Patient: sex F, age 33
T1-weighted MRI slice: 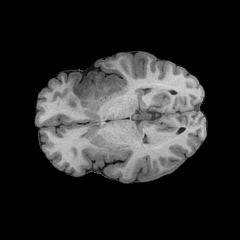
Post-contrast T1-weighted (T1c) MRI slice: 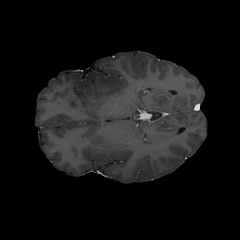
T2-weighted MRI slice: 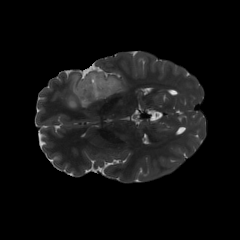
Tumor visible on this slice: yes
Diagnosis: Astrocytoma, IDH-mutant
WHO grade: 2